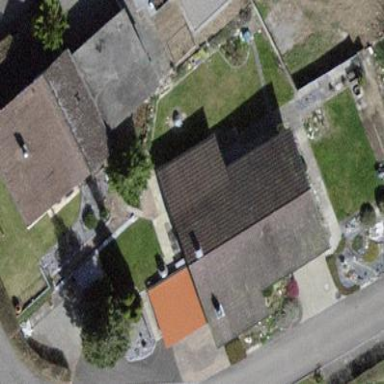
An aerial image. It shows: Building with tiled roof.